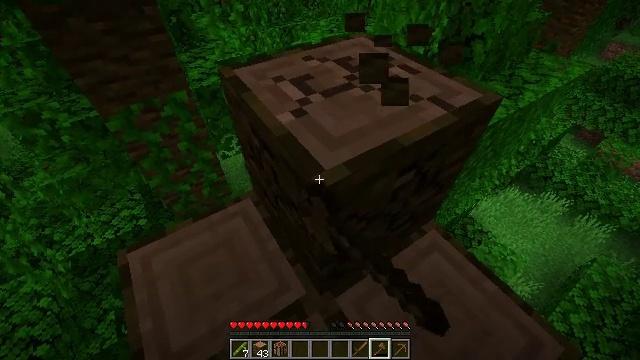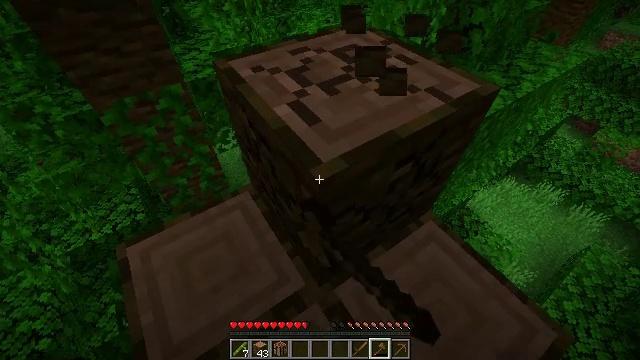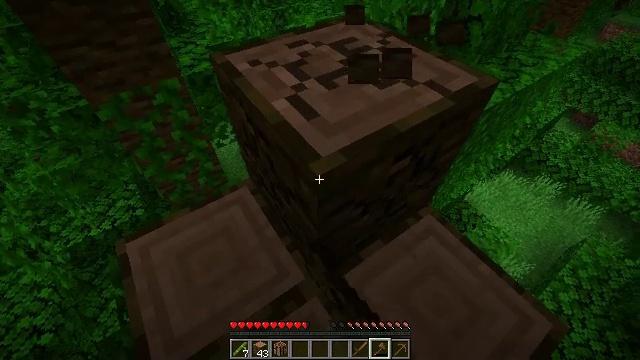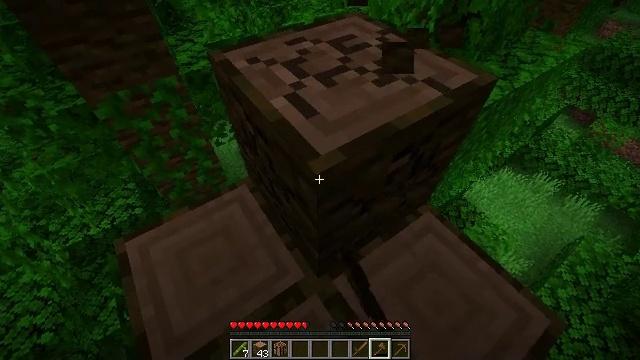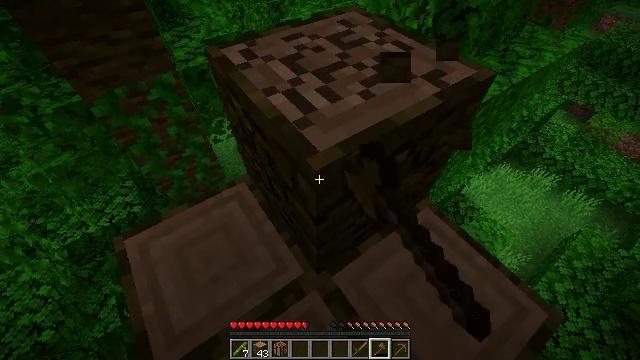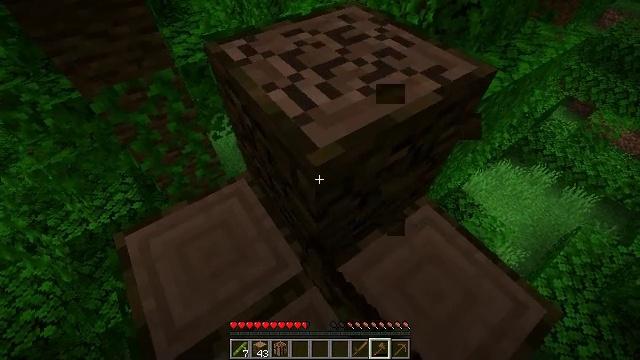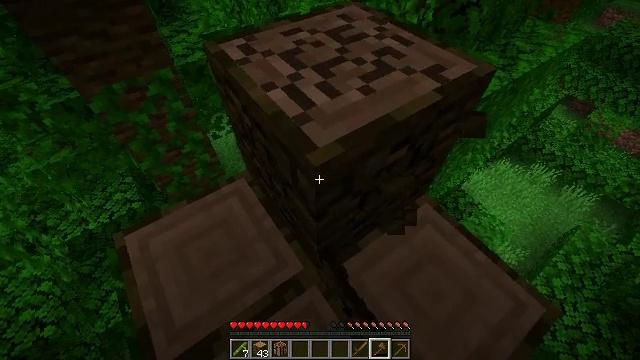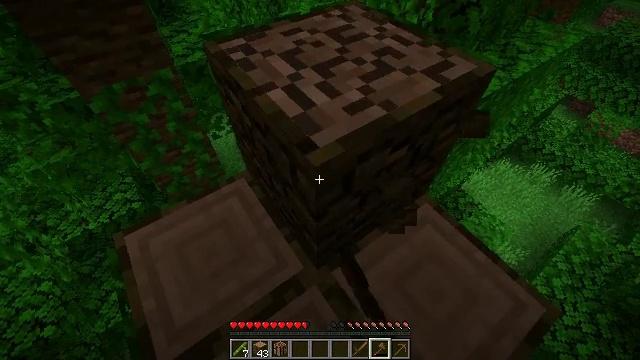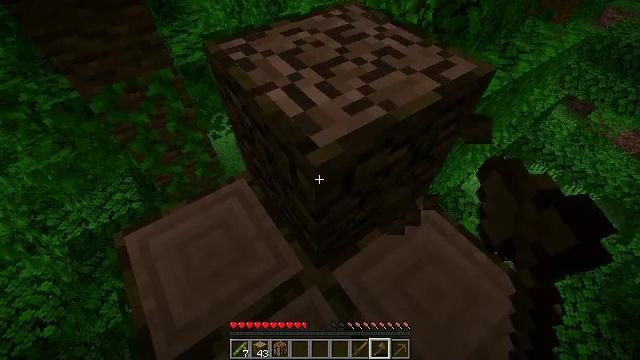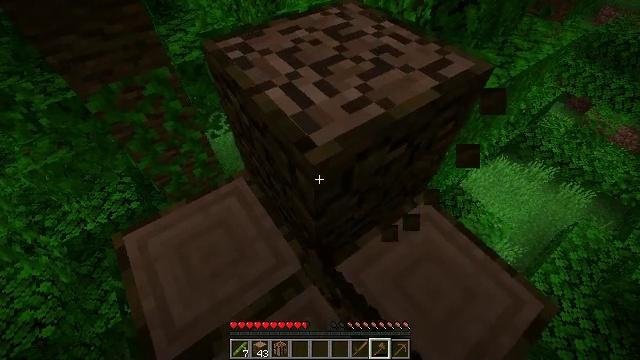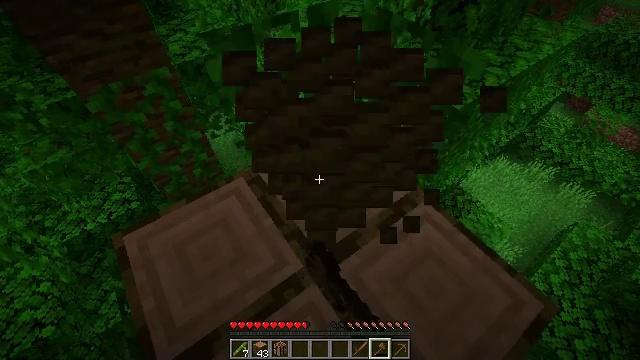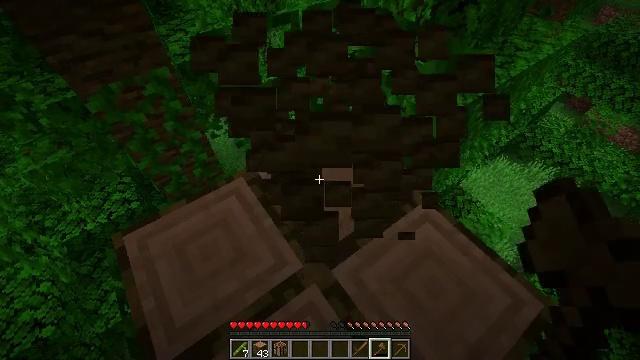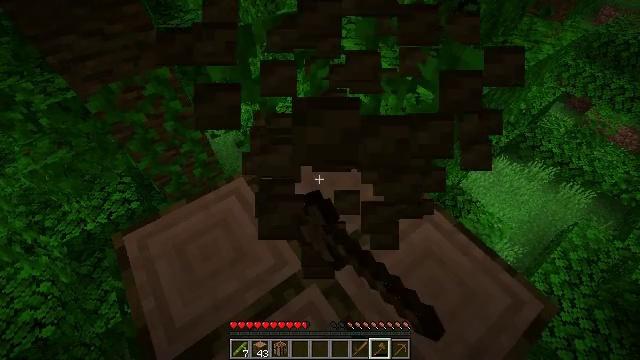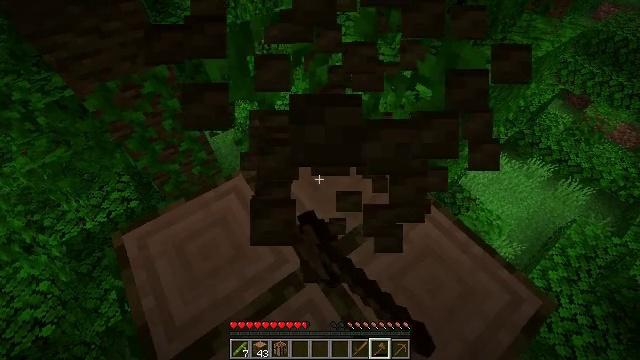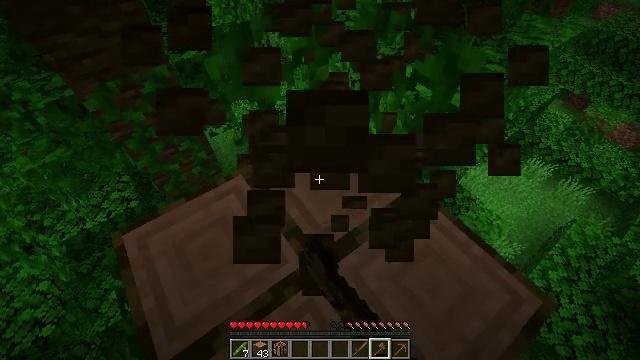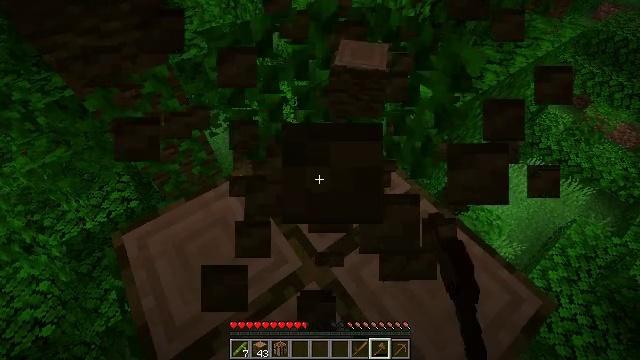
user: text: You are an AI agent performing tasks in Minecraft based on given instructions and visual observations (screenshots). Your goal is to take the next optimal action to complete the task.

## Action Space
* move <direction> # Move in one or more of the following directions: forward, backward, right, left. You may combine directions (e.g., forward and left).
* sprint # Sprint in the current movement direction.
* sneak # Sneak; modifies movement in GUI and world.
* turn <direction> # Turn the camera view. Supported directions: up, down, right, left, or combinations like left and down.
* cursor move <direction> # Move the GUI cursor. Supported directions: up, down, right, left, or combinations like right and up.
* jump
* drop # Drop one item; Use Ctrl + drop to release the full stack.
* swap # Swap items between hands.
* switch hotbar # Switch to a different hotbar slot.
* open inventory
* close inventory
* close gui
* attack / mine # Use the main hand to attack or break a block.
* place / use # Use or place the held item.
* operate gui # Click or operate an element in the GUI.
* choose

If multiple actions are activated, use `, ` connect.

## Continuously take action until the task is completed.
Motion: motion action
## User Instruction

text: Use an axe to chop the jungle log.
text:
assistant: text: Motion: turn down, attack / mine
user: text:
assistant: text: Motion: turn down, attack / mine
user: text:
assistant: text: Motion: attack / mine
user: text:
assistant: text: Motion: attack / mine
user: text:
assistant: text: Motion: attack / mine
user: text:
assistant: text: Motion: attack / mine
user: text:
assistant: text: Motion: attack / mine
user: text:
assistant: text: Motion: attack / mine
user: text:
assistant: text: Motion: attack / mine
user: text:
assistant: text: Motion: attack / mine
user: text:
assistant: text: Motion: attack / mine
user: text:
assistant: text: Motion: attack / mine
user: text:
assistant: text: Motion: attack / mine
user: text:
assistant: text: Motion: attack / mine
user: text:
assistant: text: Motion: attack / mine
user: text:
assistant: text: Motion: attack / mine
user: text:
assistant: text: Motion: attack / mine
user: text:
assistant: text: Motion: attack / mine
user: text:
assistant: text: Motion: attack / mine
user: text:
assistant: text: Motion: no_op
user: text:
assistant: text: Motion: move forward
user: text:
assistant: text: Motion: move forward
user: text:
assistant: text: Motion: move forward
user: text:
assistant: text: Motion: move forward
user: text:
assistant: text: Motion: turn right and down
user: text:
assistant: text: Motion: turn down
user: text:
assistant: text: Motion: turn left and down
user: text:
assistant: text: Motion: turn left and down
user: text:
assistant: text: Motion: turn left and down
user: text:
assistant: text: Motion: turn left and down